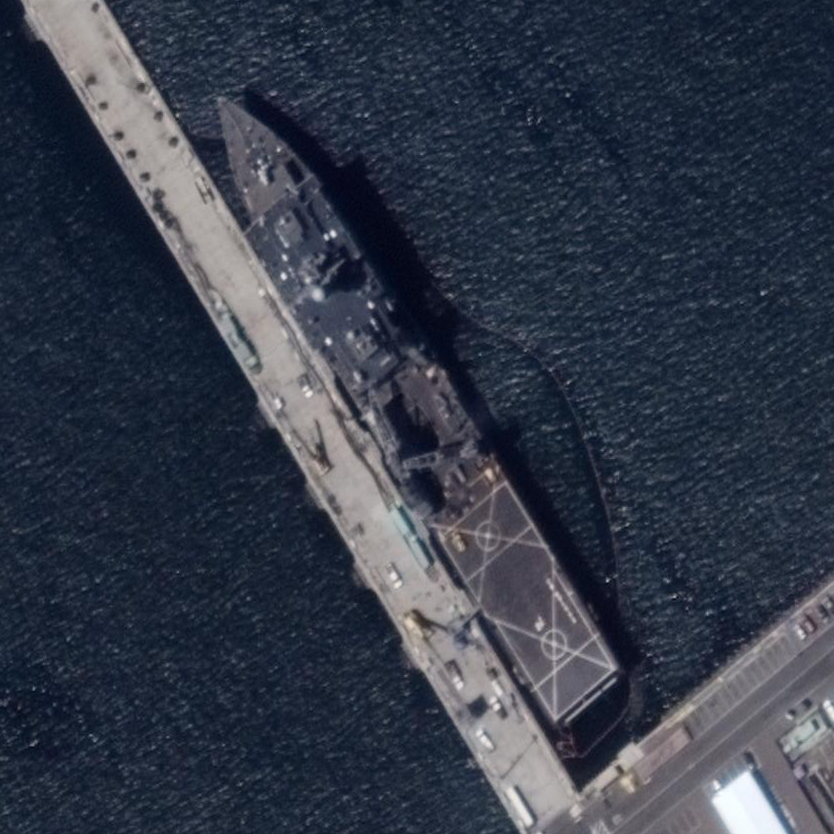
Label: combat